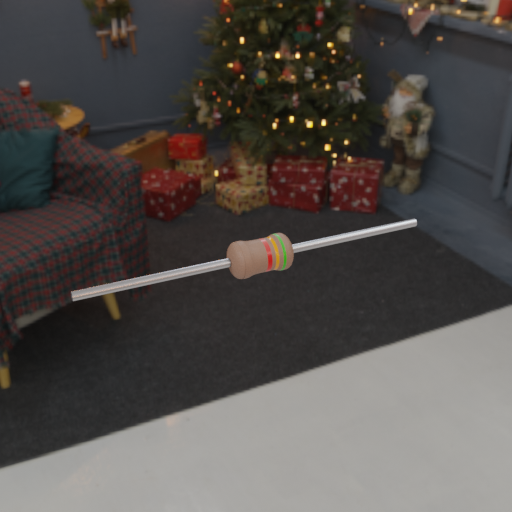
Resistor colour bands (in order): red, orange, green